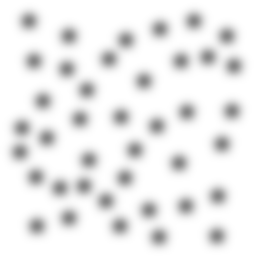
Squares: 0
Triangles: 0
Stars: 40
Total shapes: 40